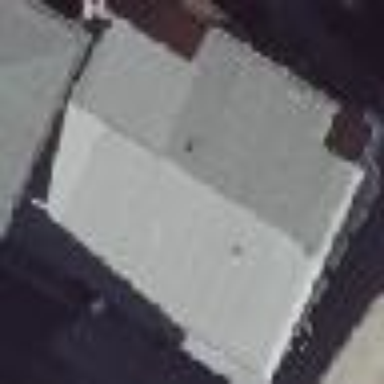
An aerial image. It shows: Commercial building with distinctive saltbox-shaped roof.